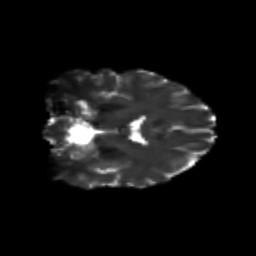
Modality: T2w
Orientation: coronal
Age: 24
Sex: female
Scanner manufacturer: siemens
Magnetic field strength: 3 T
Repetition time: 3.5 s
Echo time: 0.125 s